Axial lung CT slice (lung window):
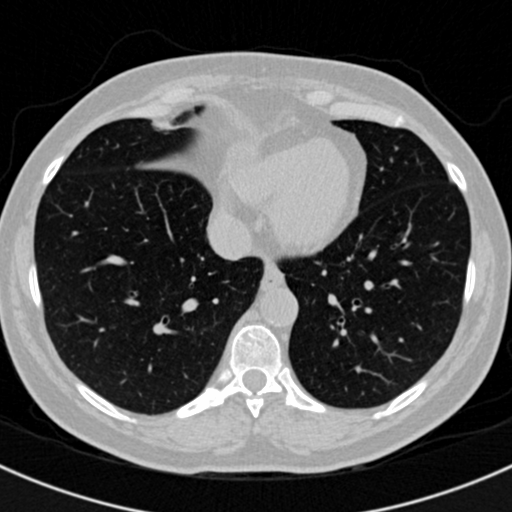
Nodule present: no